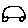
Label: car